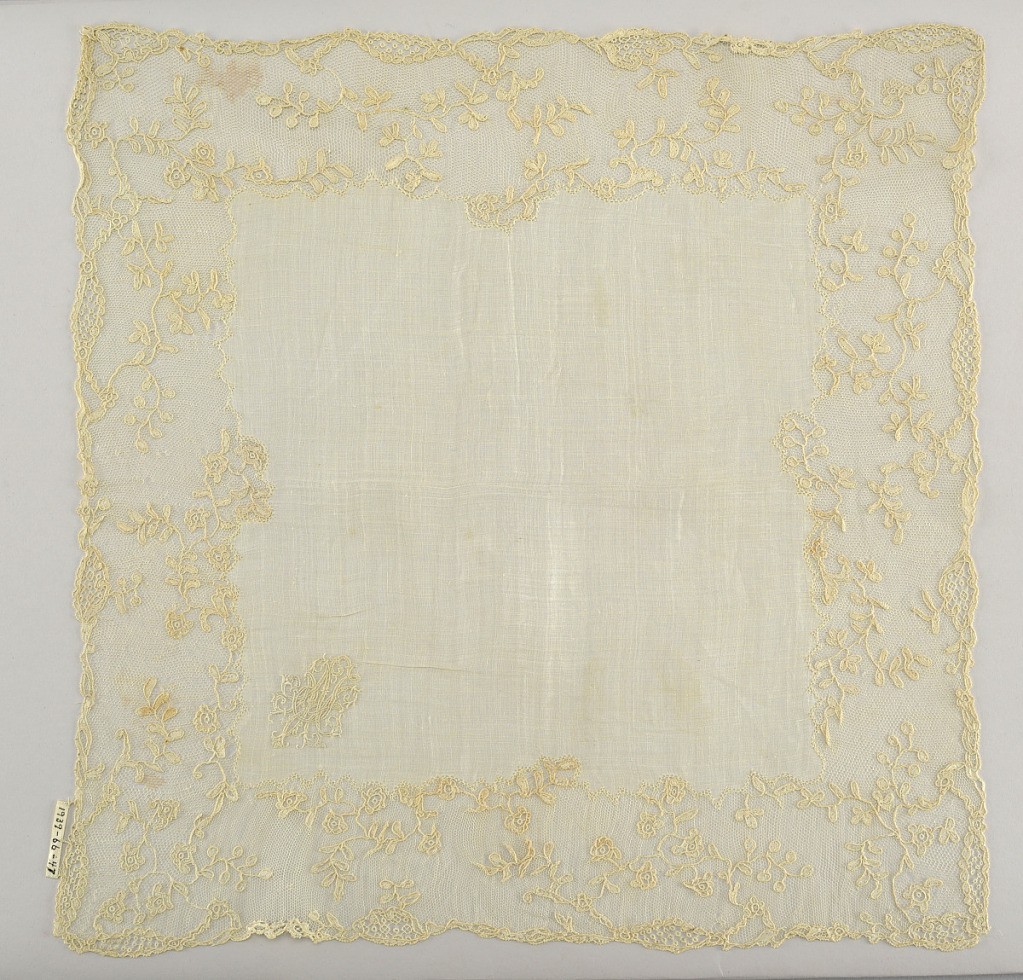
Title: Handkerchief
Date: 18th century
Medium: linen Technique: embroidered with lace border
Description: Linen center with monogram J.M.N. and border of Mechlin lace in design of pendant flowers.